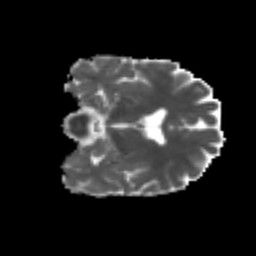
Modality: MD
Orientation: coronal
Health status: ill
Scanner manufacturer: siemens
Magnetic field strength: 3 T
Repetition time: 6.7 s
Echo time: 0.1 s